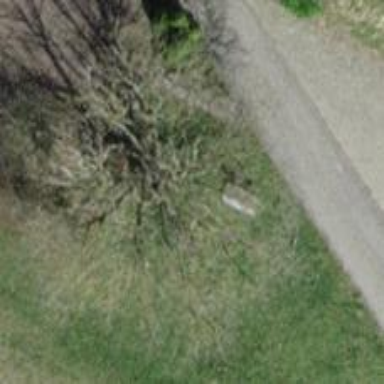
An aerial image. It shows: Beautiful tree in nature.